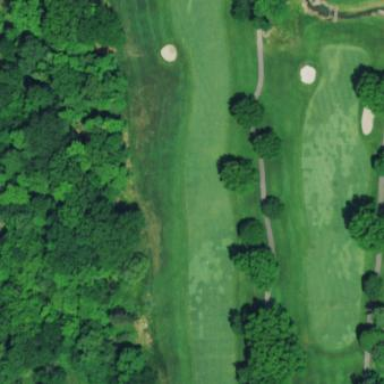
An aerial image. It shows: Golf fairway surrounded by grass.